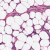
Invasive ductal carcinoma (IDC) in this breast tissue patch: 1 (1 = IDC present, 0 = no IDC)